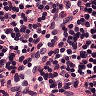
Metastatic tissue present: no